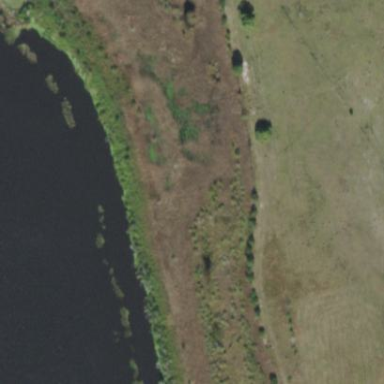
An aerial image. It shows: Freshwater pond within marsh wetland area.